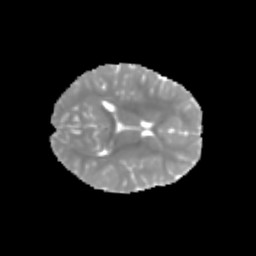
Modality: MD
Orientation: axial
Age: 8
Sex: female
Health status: healthy